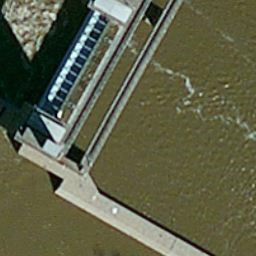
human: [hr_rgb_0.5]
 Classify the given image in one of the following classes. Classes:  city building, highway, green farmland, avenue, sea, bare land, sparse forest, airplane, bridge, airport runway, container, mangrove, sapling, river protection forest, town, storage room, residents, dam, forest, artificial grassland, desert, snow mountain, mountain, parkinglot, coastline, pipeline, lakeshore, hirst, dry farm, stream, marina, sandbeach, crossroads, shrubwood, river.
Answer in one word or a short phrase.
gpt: dam